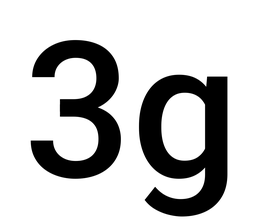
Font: Roboto_Medium